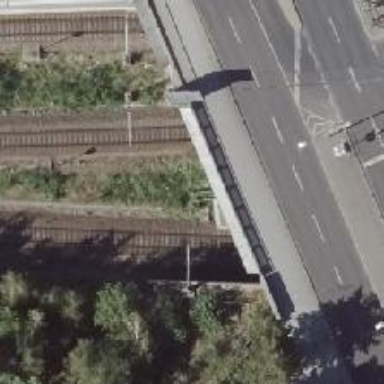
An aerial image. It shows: Railway signal.